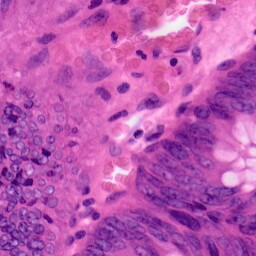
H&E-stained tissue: Colon